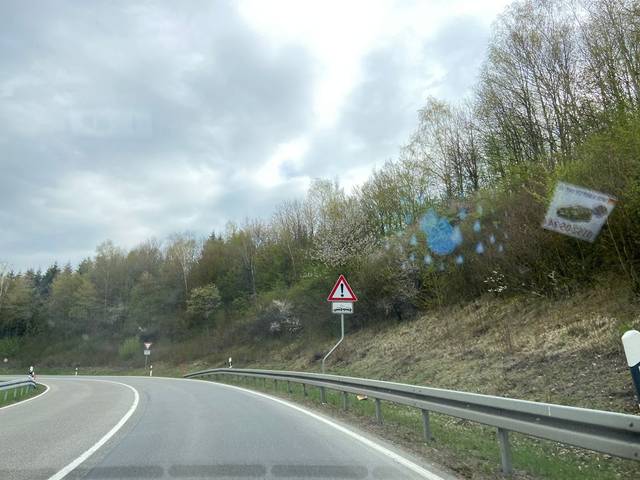
Region: Germany
Coordinates: 48.076, 9.207